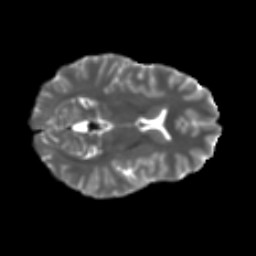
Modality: T2w
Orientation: axial
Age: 23
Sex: female
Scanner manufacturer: ge
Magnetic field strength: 3 T
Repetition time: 7.8 s
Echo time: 0.0609 s